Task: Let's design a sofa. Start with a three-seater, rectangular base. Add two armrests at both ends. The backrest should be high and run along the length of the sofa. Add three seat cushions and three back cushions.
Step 216:
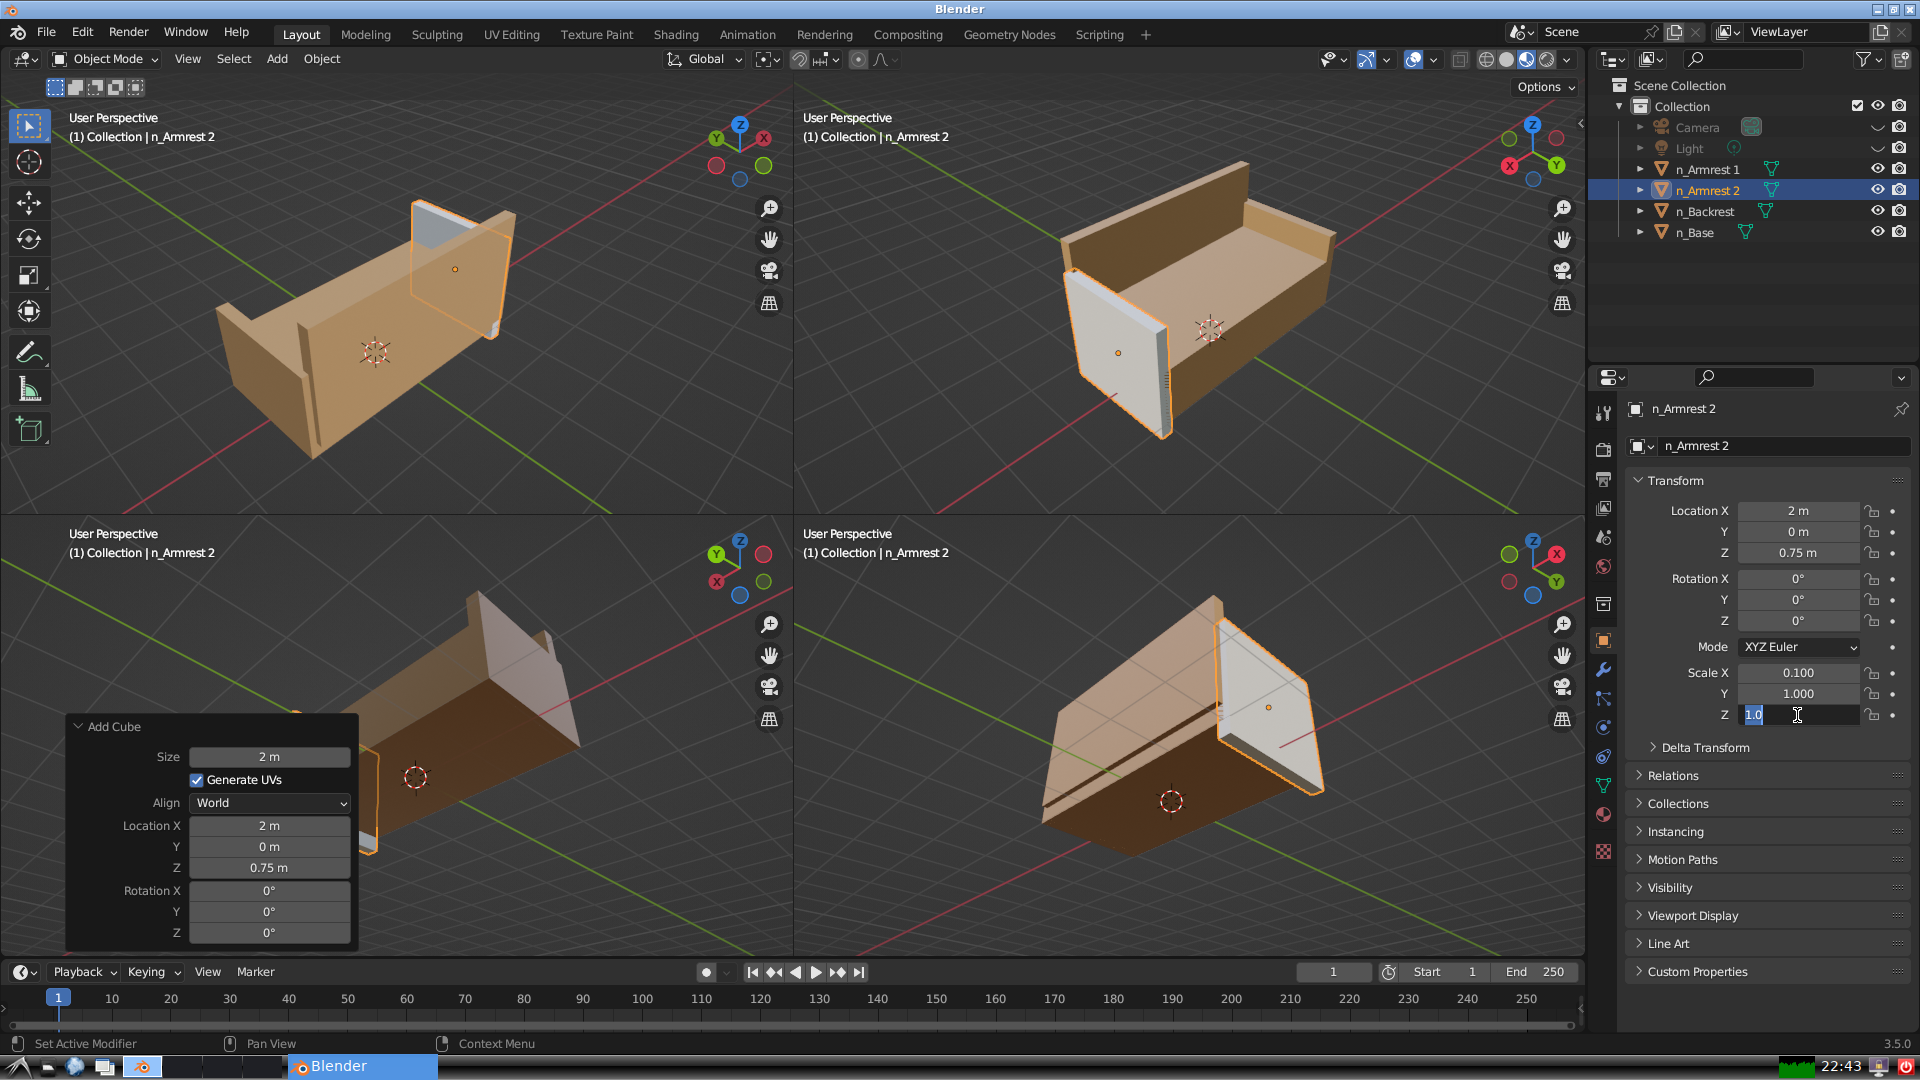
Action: input_text: 0.75